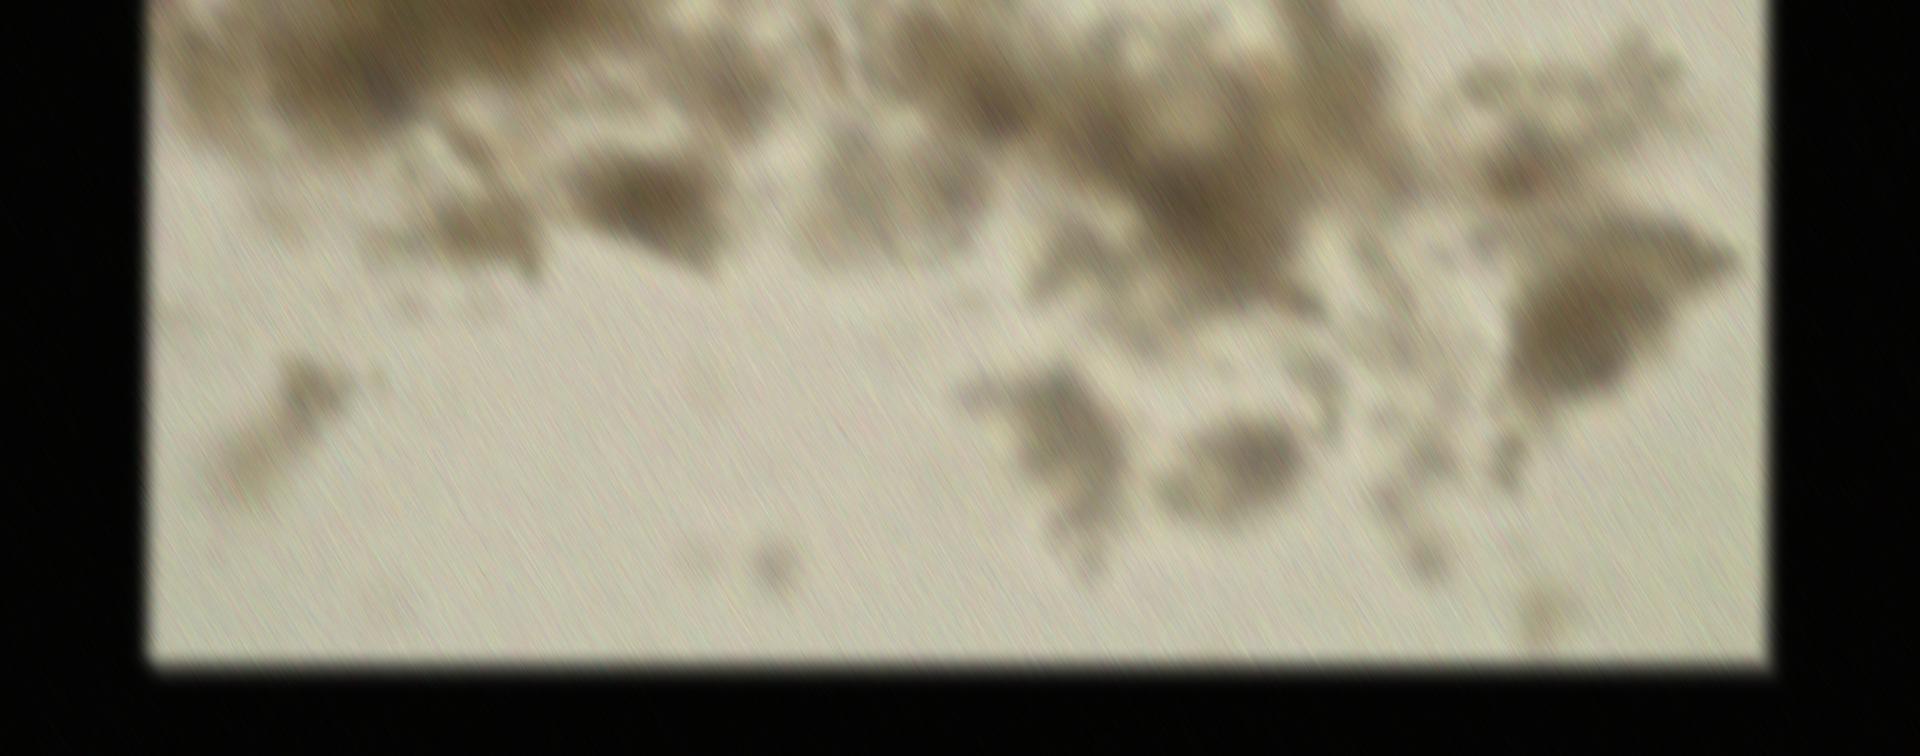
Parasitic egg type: Hymenolepis nana